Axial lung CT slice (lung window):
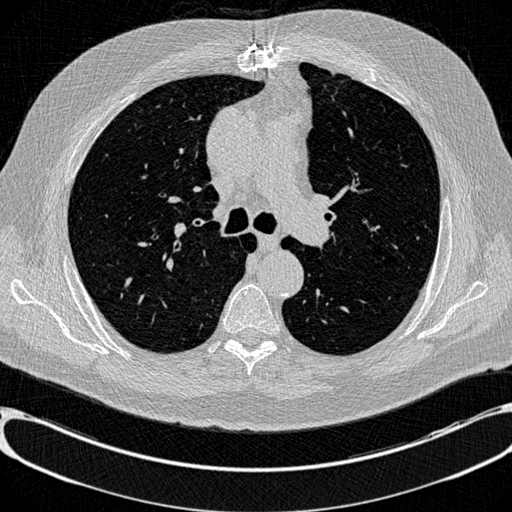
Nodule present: no